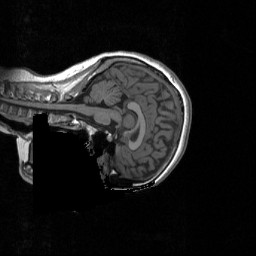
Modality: T1w
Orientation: sagittal